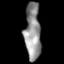
Tissue: skin
Cell type: Epithelial cells
Senescence score: 0.2868
Nuclear area (px): 884
Mean DAPI intensity: 145.193